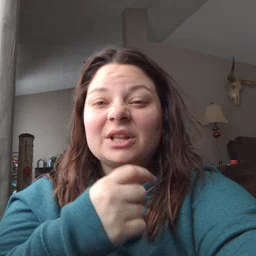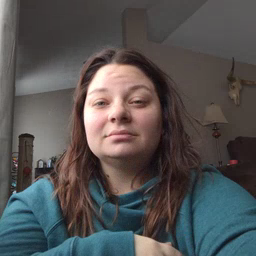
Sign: tooth